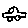
Label: car